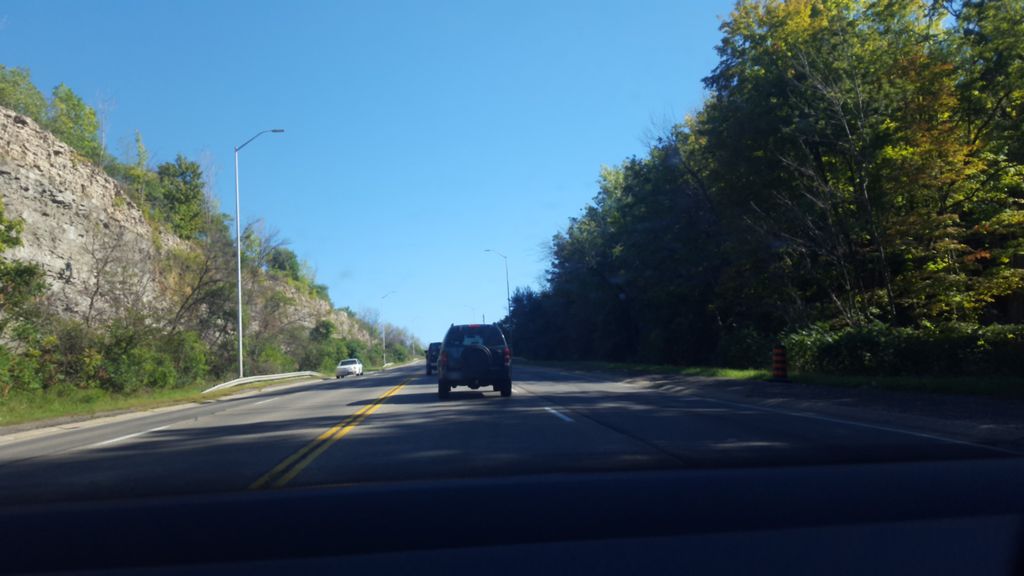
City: hamilton